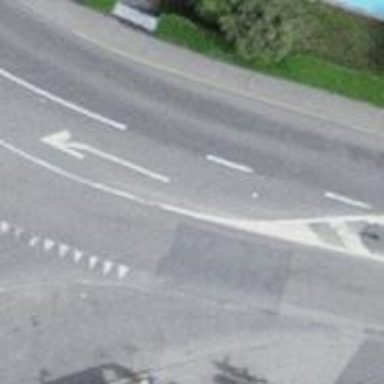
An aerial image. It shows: Uncontrolled zebra crossing with pedestrian island.